Question: Alright this never works when I need to setup two divs (one floating and fixed width) and another div with margin to the size of floating div width.

I tried clear: both, and some other work arounds. Nothing being successful. Is there an overall better way to do this?
HTML:
'''
<div class="usercpwrap">
<ul class="usercptabs">
<li>Account</li>
<li>Friends</li>
<li>Messaging</li>
<li>Reputation</li>
</ul>
<div class="usercpcont">
Ajax load page content from: /usercp/{page}.php
goes here.
</div>
</div>
'''
CSS:
'''
.usercptabs{
float: left;
position: relative;
width: 225px;
margin: 0;
padding: 0;
clear: both;
list-style-type: none;
border-right: 1px solid blue;
}
.usercptabs li{
height: 40px;
line-height: 40px;
padding-left: 10px;
border-bottom: 1px solid blue;
}
.usercptabs li:last-child{
border-bottom: none;
}
.usercpcont{
margin-left: 225px;
}
'''
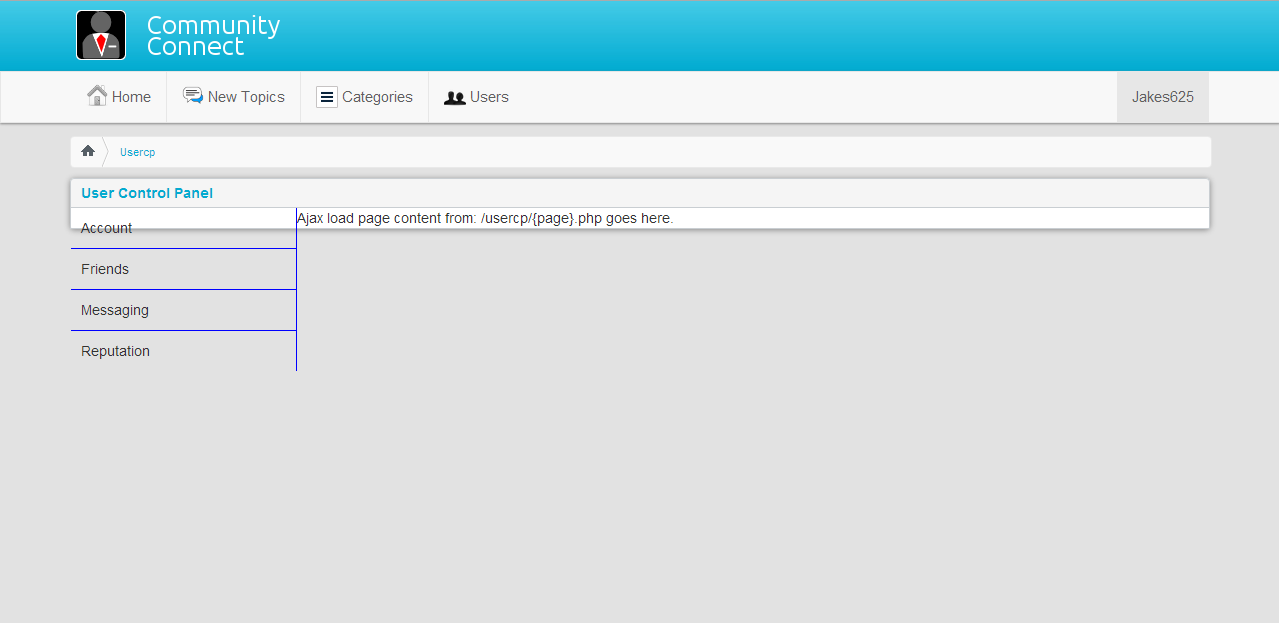
Answer: Try:
'''
.usercpwrap{overflow:hidden;}
'''
<URL>
OR:
Clear float.
'''
<div class="usercpwrap">
<ul class="usercptabs">
<li>Account</li>
<li>Friends</li>
<li>Messaging</li>
<li>Reputation</li>
</ul>
<div class="usercpcont">Ajax load page content from: /usercp/{page}.php goes here.</div>
<div class="clr"></div>
</div>
'''
CSS:
'''
.clr{clear:both;}
'''
<URL>